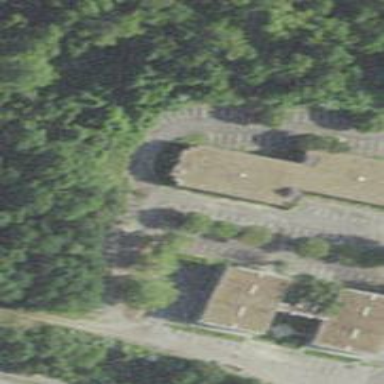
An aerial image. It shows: Driveway for service vehicles.